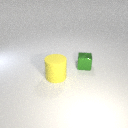
small green metal cube to the right of large yellow rubber cylinder